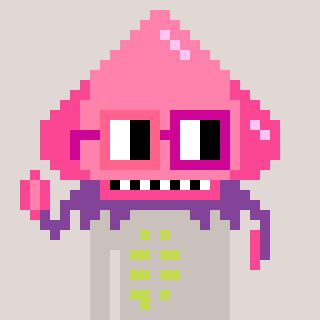
a pixel art character with square pink and red glasses, a squid-shaped head and a foggrey-colored body on a warm background